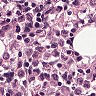
Metastatic tissue present: yes